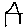
Label: house